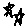
Label: star